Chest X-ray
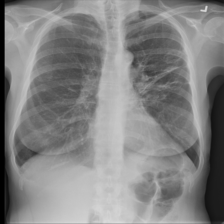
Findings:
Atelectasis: positive
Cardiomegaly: negative
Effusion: negative
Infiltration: negative
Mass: negative
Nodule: positive
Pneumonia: negative
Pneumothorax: negative
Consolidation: negative
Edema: negative
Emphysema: negative
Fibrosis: negative
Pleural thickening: negative
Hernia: negative